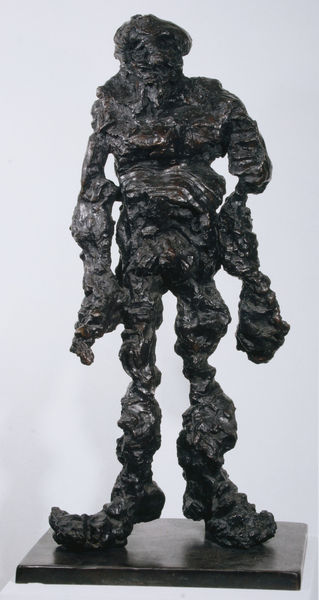
Titel: The Clamdigger, Der Muschelgräber
Künstler: Willem De Kooning
Standort: Paris
Institution: Centre Pompidou, Musée National d'Art Moderne
Schlagwörter: akt, fuß, hand, kopf, körper, mann, nackt, schatten, weiß, frau, grau, licht, nase, schwarz, expressionismus, wand, arm, arme, augen, gesicht, mensch, sockel, stehen, stein, hände, figur, skulptur, statue, ton, beine, bein, füße, italien, schuhe, moderne, lehm, abstrakt, modern, formen, massiv, metall, bronze, plastik, platte, plinthe, rodin, waden, gestalt, foto, fotografie, roh, futurismus, eisen, gang, gusseisen, expressionistisch, lava, oberfläche, form, dämon, organisch, leib, expressiv, picasso, wesen, haptisch, basis, schu, guss, objekt, ungeheuer, verformt, gesichtslos, bozetto, unförmig, gegossen, bronzeplastik, fratze, monster, deformiert, golem, matsch, metell, figu, giacometti, köpf, verschmelzung, claudel, rhodin, klobig, marini, klumpen, auguste rhodin, bronue, brutalismus, cakt, giacometti7, klecker, nonfinito, schmelz, wucherungen, zerfliessend